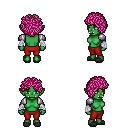
a pixel art fantasy rpg character, female body template, orc, green skin, steel arm armor, red pants, pink curly afro hairstyle, white cloth bandages, gray slippers, four views (front, back, left, right), 2x2 character sprite sheet, small pixel art, hard edges, no anti-aliasing